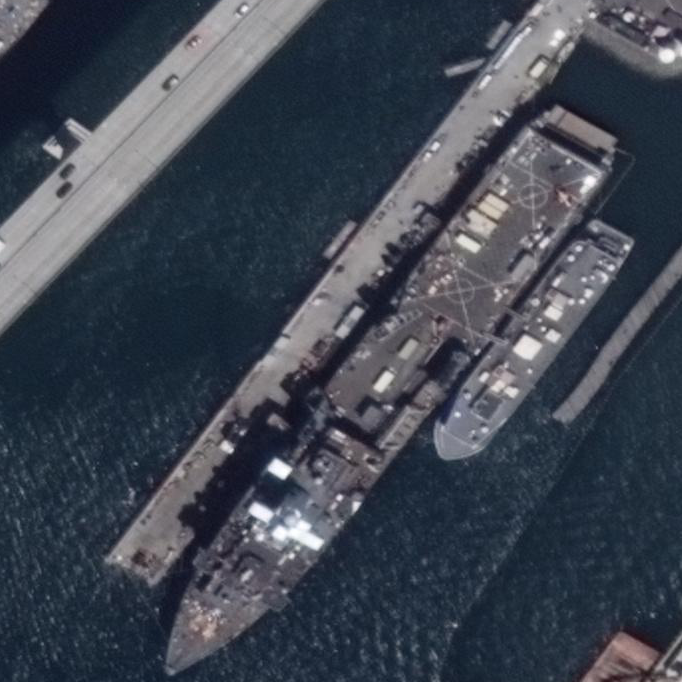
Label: Whitby_Island-class_dock_landing_ship